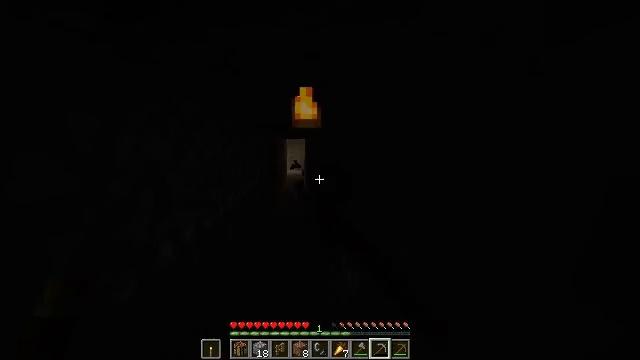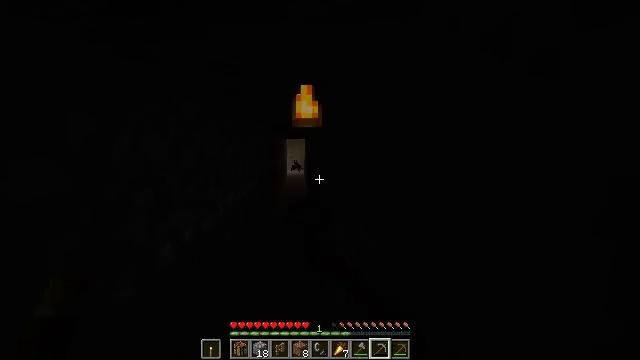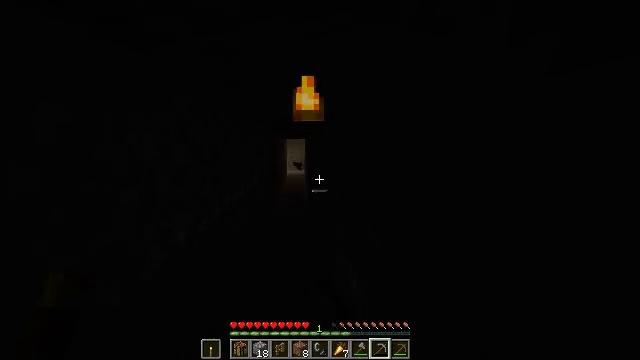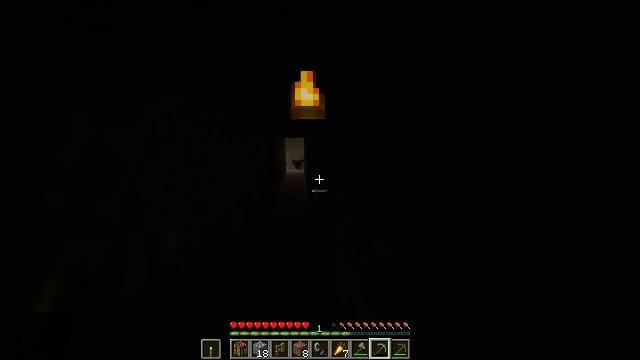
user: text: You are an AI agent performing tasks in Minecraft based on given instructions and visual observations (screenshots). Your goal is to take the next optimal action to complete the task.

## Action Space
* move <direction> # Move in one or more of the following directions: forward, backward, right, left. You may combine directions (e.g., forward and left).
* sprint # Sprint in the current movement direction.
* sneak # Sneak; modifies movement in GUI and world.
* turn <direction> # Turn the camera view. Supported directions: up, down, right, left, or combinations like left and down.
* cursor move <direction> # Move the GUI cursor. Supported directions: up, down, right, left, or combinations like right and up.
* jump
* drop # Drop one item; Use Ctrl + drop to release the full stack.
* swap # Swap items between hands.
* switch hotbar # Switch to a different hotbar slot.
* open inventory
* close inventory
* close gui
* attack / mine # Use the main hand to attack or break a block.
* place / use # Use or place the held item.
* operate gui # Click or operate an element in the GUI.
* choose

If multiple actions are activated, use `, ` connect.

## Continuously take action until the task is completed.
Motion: motion action
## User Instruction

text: Left click to collect the wall torch.
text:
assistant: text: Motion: attack / mine
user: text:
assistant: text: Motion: move forward
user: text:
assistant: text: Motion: move forward
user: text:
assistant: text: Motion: no_op